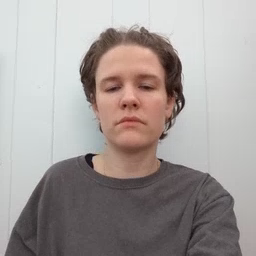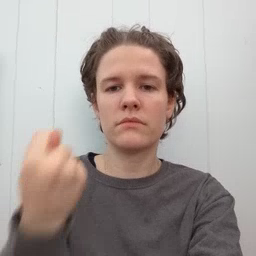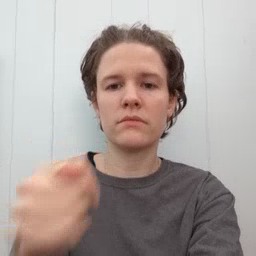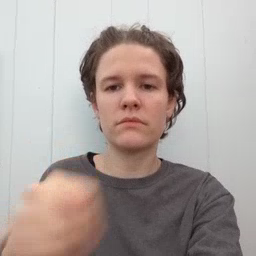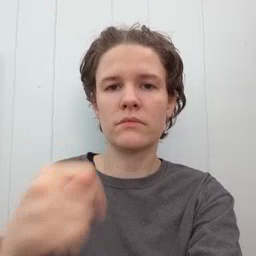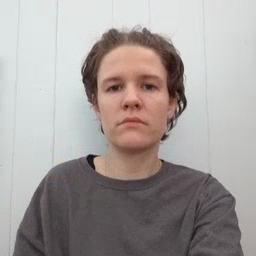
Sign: toy